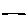
Label: line